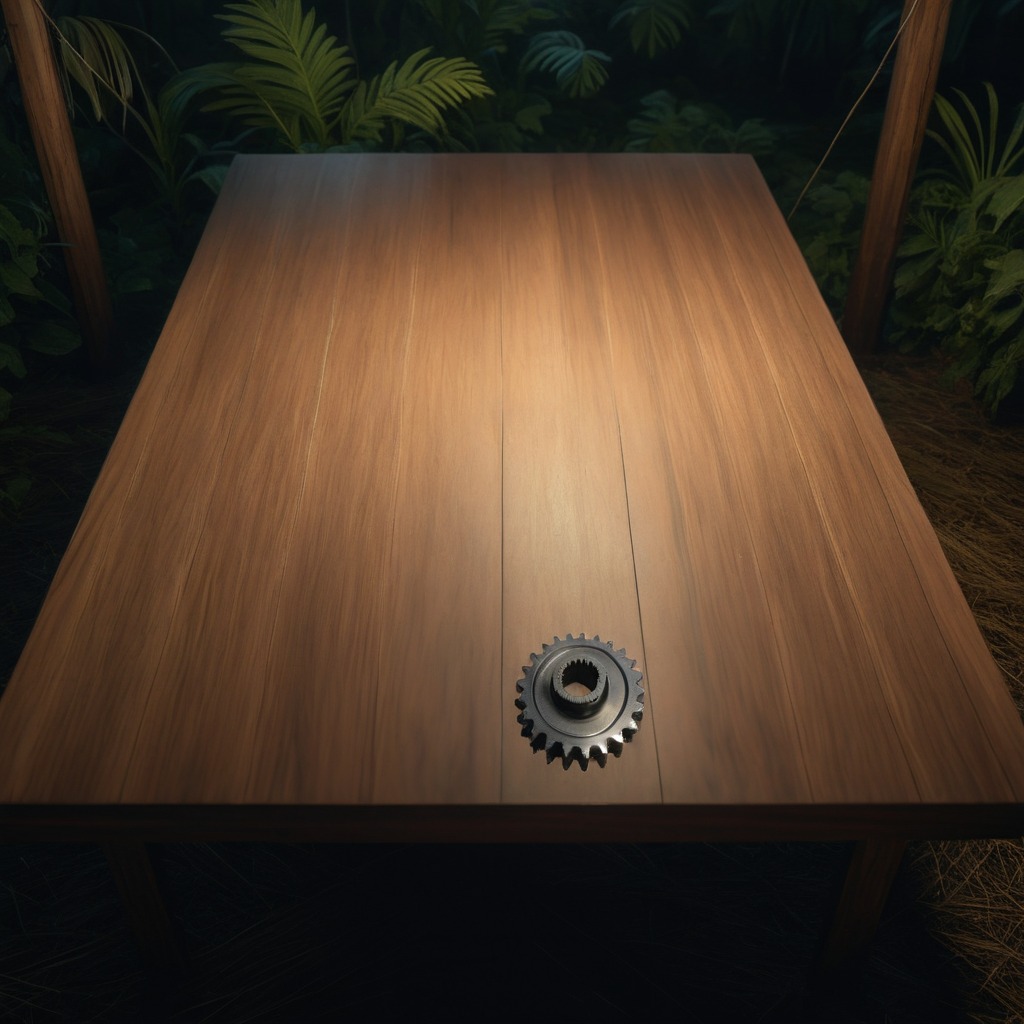
A steel gear with teeth lies on a wooden table inside a jungle field workshop tent at night.